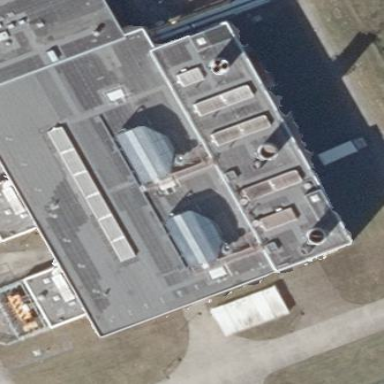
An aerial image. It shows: Industrial building within industrial area. It looks like power plant.